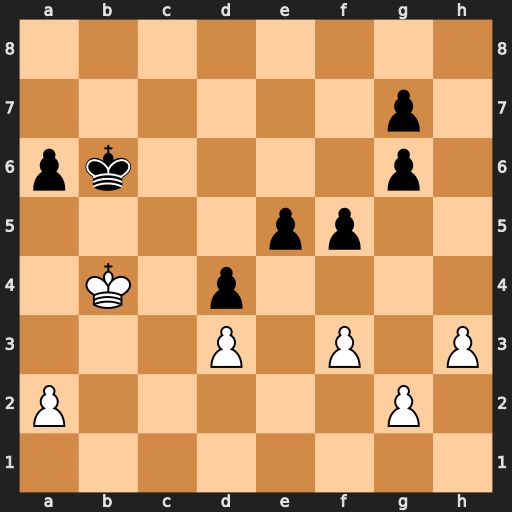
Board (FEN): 8/6p1/pk4p1/4pp2/1K1p4/3P1P1P/P5P1/8
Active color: w
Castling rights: -
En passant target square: -
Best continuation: Kc4 Kc6 f4